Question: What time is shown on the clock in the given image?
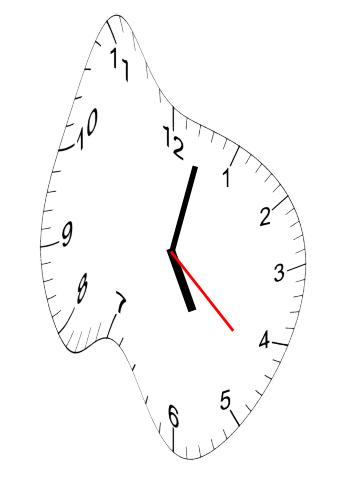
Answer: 05:02:22